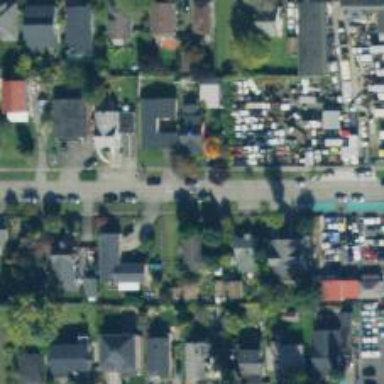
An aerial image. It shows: Residential road with separate sidewalk.